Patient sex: M
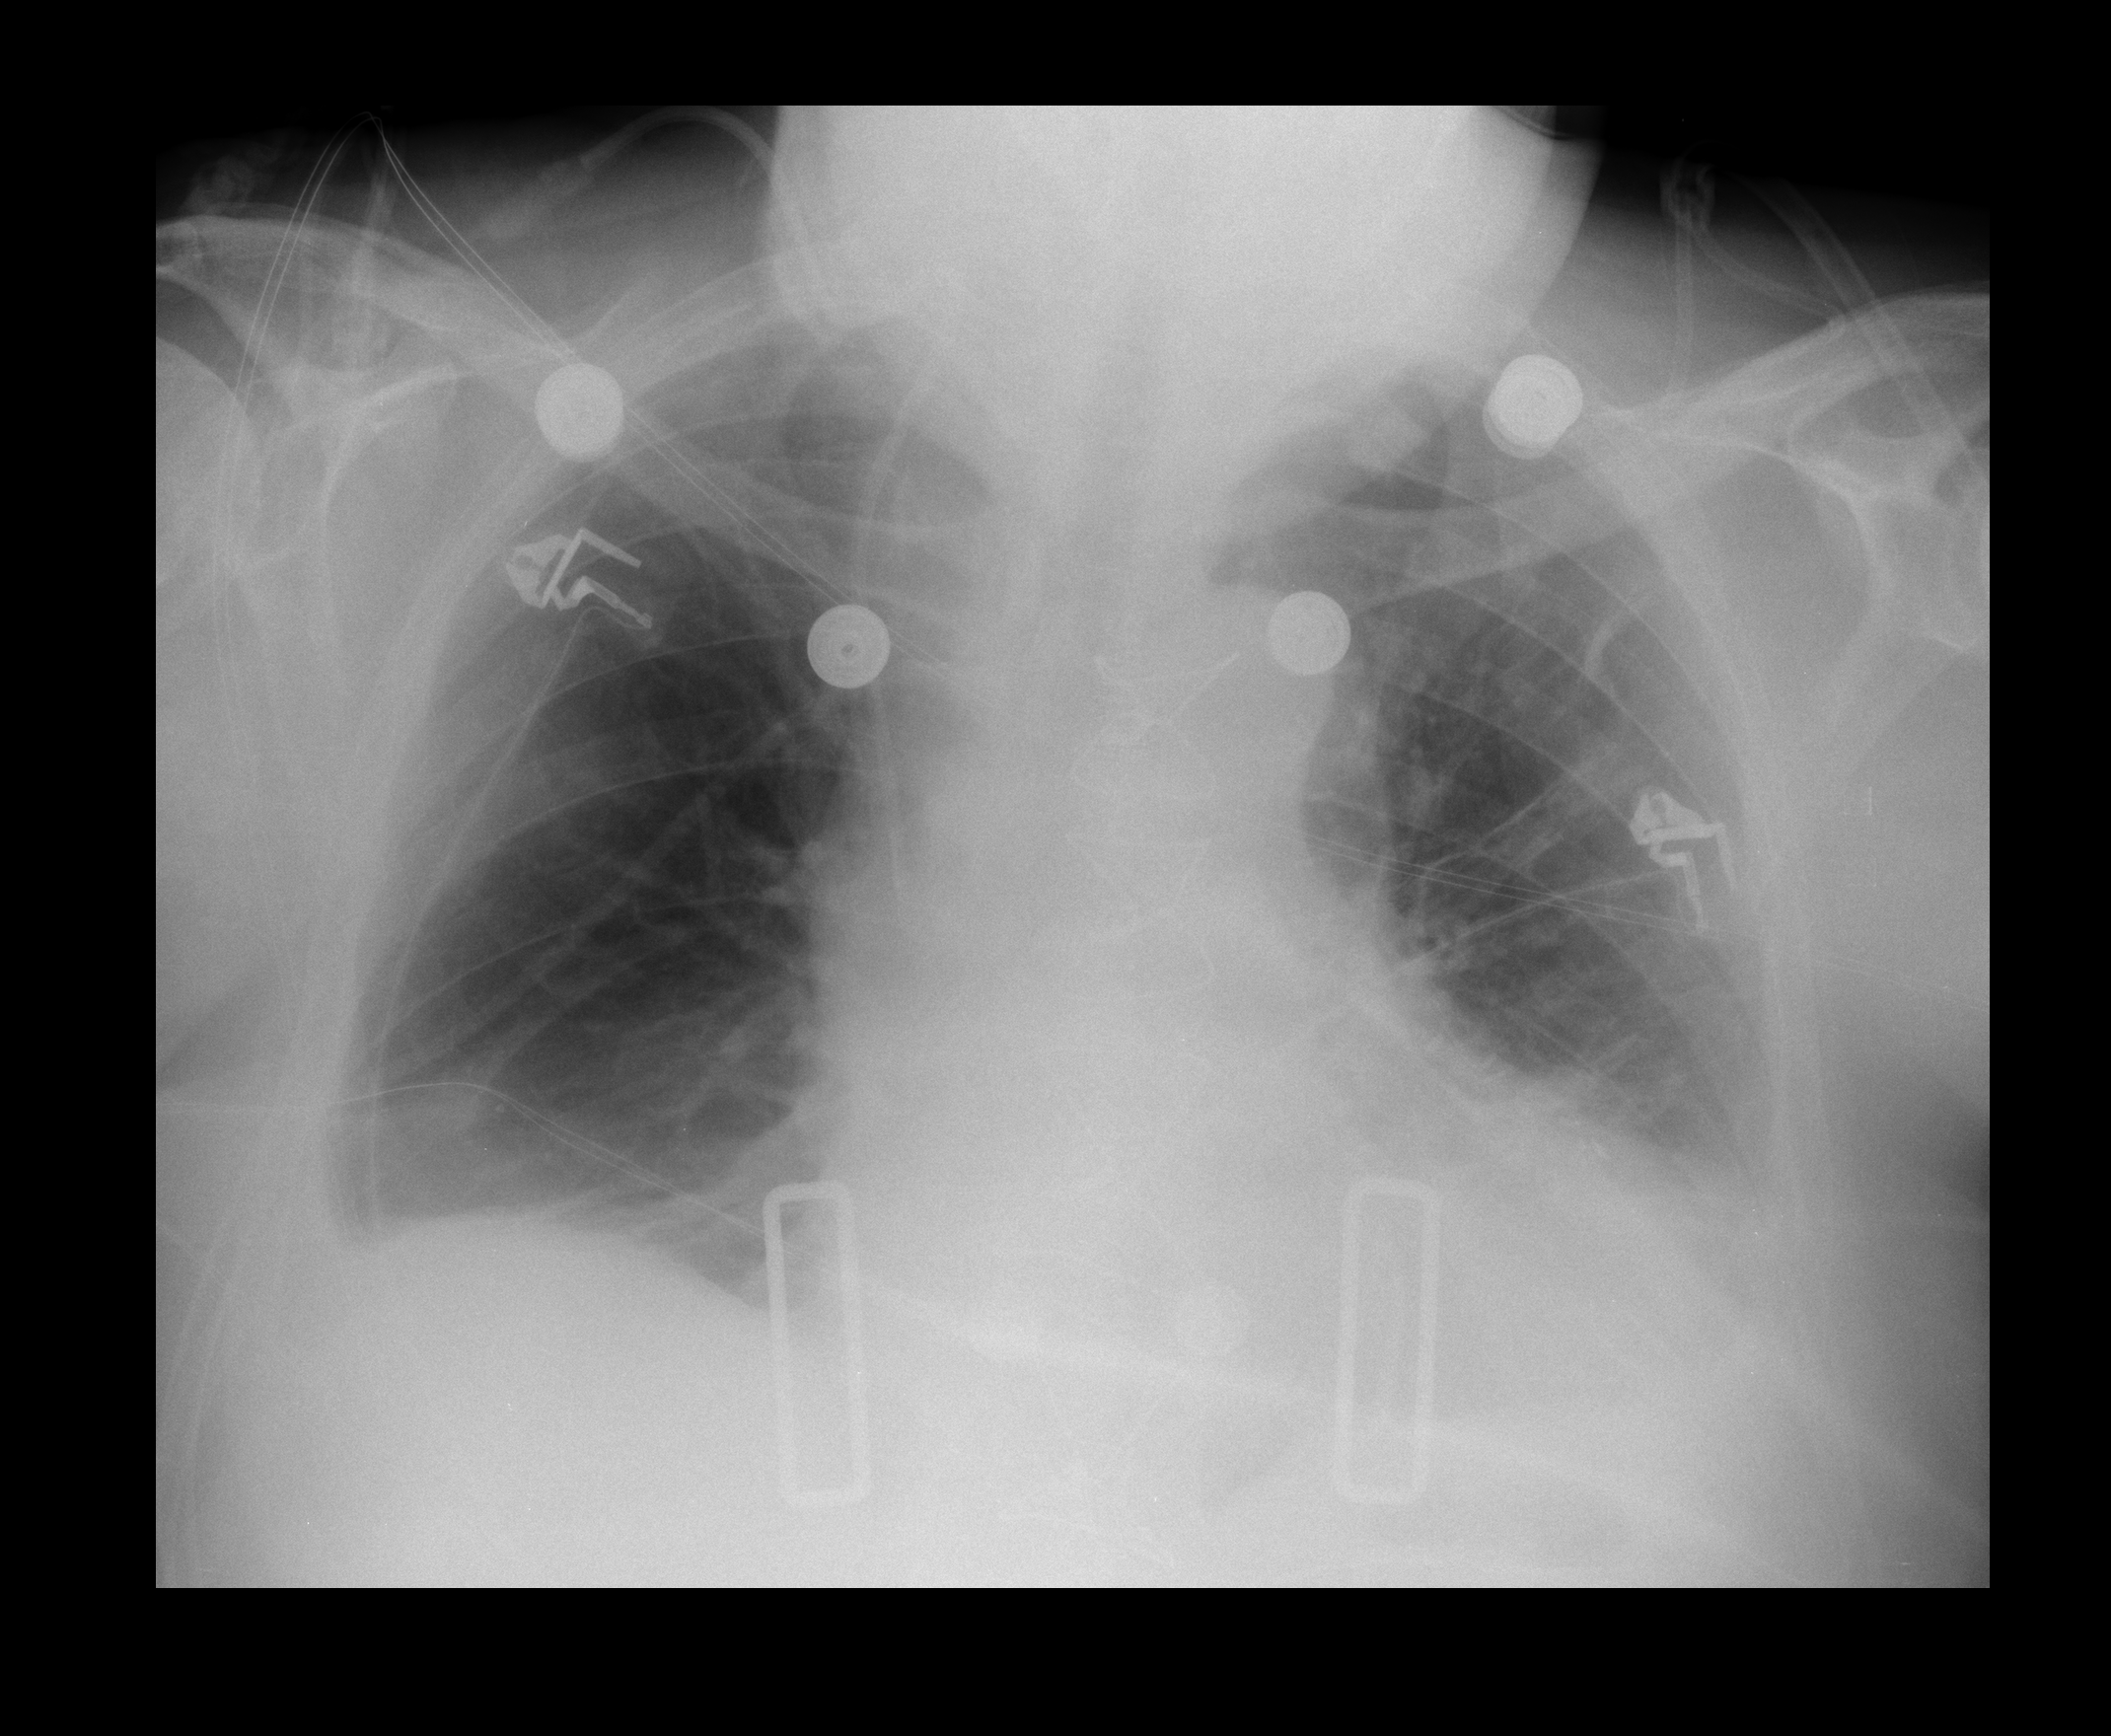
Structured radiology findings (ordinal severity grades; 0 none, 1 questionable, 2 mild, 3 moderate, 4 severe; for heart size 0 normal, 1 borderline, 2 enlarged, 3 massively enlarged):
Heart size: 2
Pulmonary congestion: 0
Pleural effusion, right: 1
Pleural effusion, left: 2
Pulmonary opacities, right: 0
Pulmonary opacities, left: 0
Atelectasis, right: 2
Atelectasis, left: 2